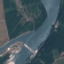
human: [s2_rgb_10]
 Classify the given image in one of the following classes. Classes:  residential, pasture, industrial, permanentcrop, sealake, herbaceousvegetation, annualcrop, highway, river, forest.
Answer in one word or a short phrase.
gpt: River